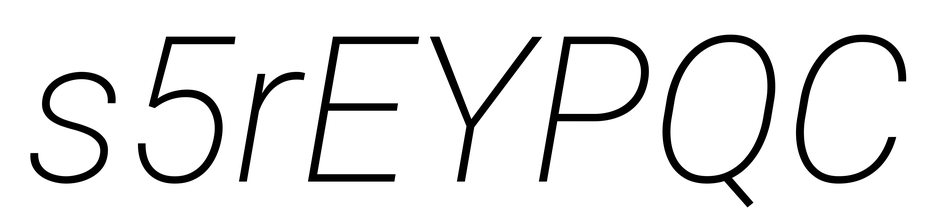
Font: Roboto-Italic_ExtraLight_Italic